Brain MRI, t2w sequence, axial 2D slice.
Patient: age 42, sex M, weight 78 kg, height 1.78 m
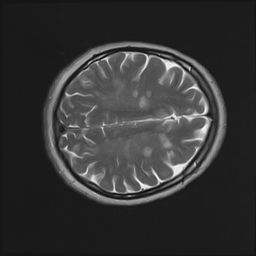